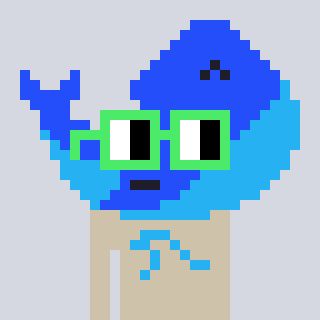
a pixel art character with square light green glasses, a whale-shaped head and a bege-colored body on a cool background